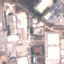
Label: Industrial